Field crop: maize
Growth stage: 2
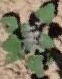
Species: chenopodium